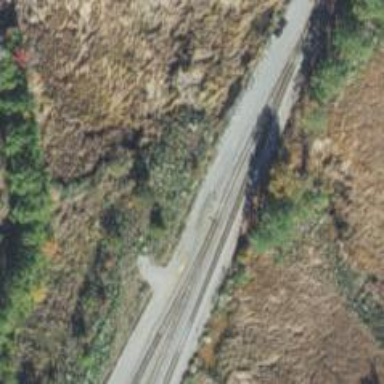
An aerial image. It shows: Railway spur service.